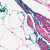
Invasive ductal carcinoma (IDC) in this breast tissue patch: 0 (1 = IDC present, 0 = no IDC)